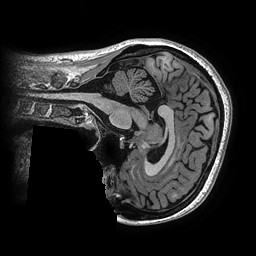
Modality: T1w
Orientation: sagittal
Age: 28
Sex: female
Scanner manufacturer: ge
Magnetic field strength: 3 T
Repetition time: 0.006952 s
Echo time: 0.00292 s